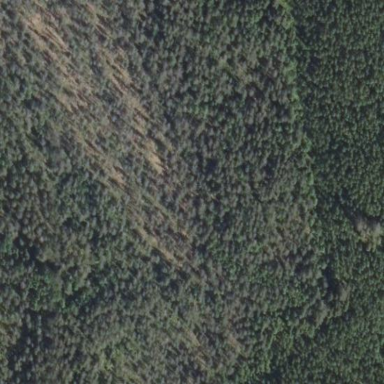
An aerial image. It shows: Needle-leaved woodland.